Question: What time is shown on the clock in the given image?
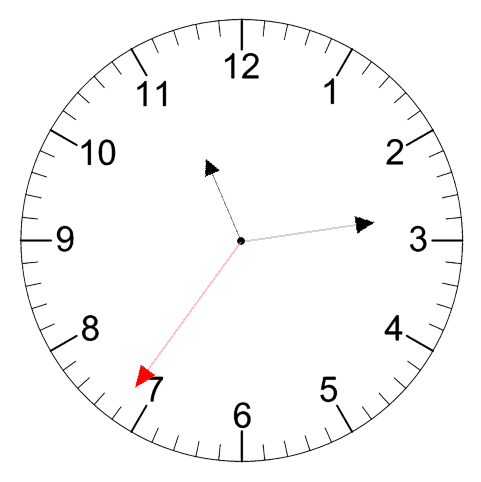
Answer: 11:13:36